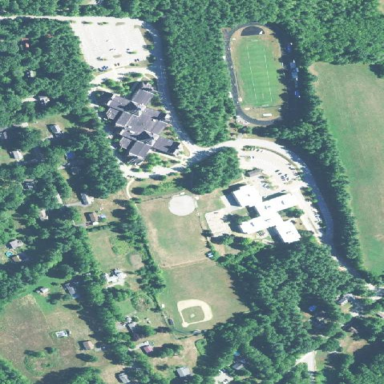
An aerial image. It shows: School.